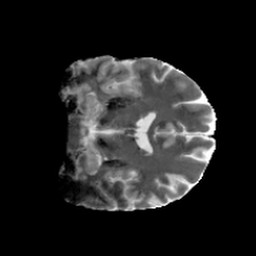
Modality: MD
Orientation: coronal
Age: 30
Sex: male
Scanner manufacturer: siemens
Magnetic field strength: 6.98 T
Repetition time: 7.776 s
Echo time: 0.076 s